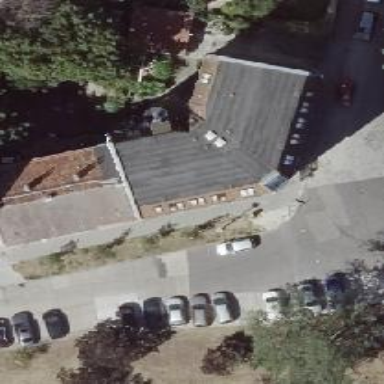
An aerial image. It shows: Apartment building with double saltbox roof shape.